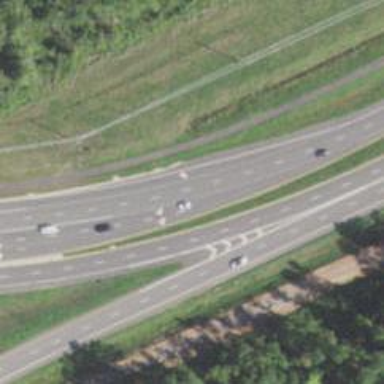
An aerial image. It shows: Asphalt road classified as primary highway with expressway characteristics.